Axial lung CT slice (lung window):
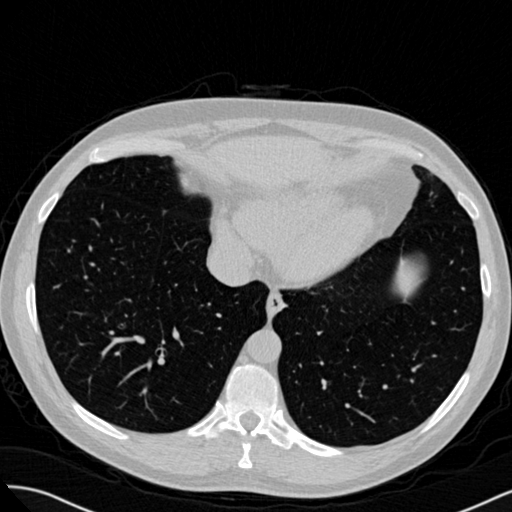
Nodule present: no